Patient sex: F
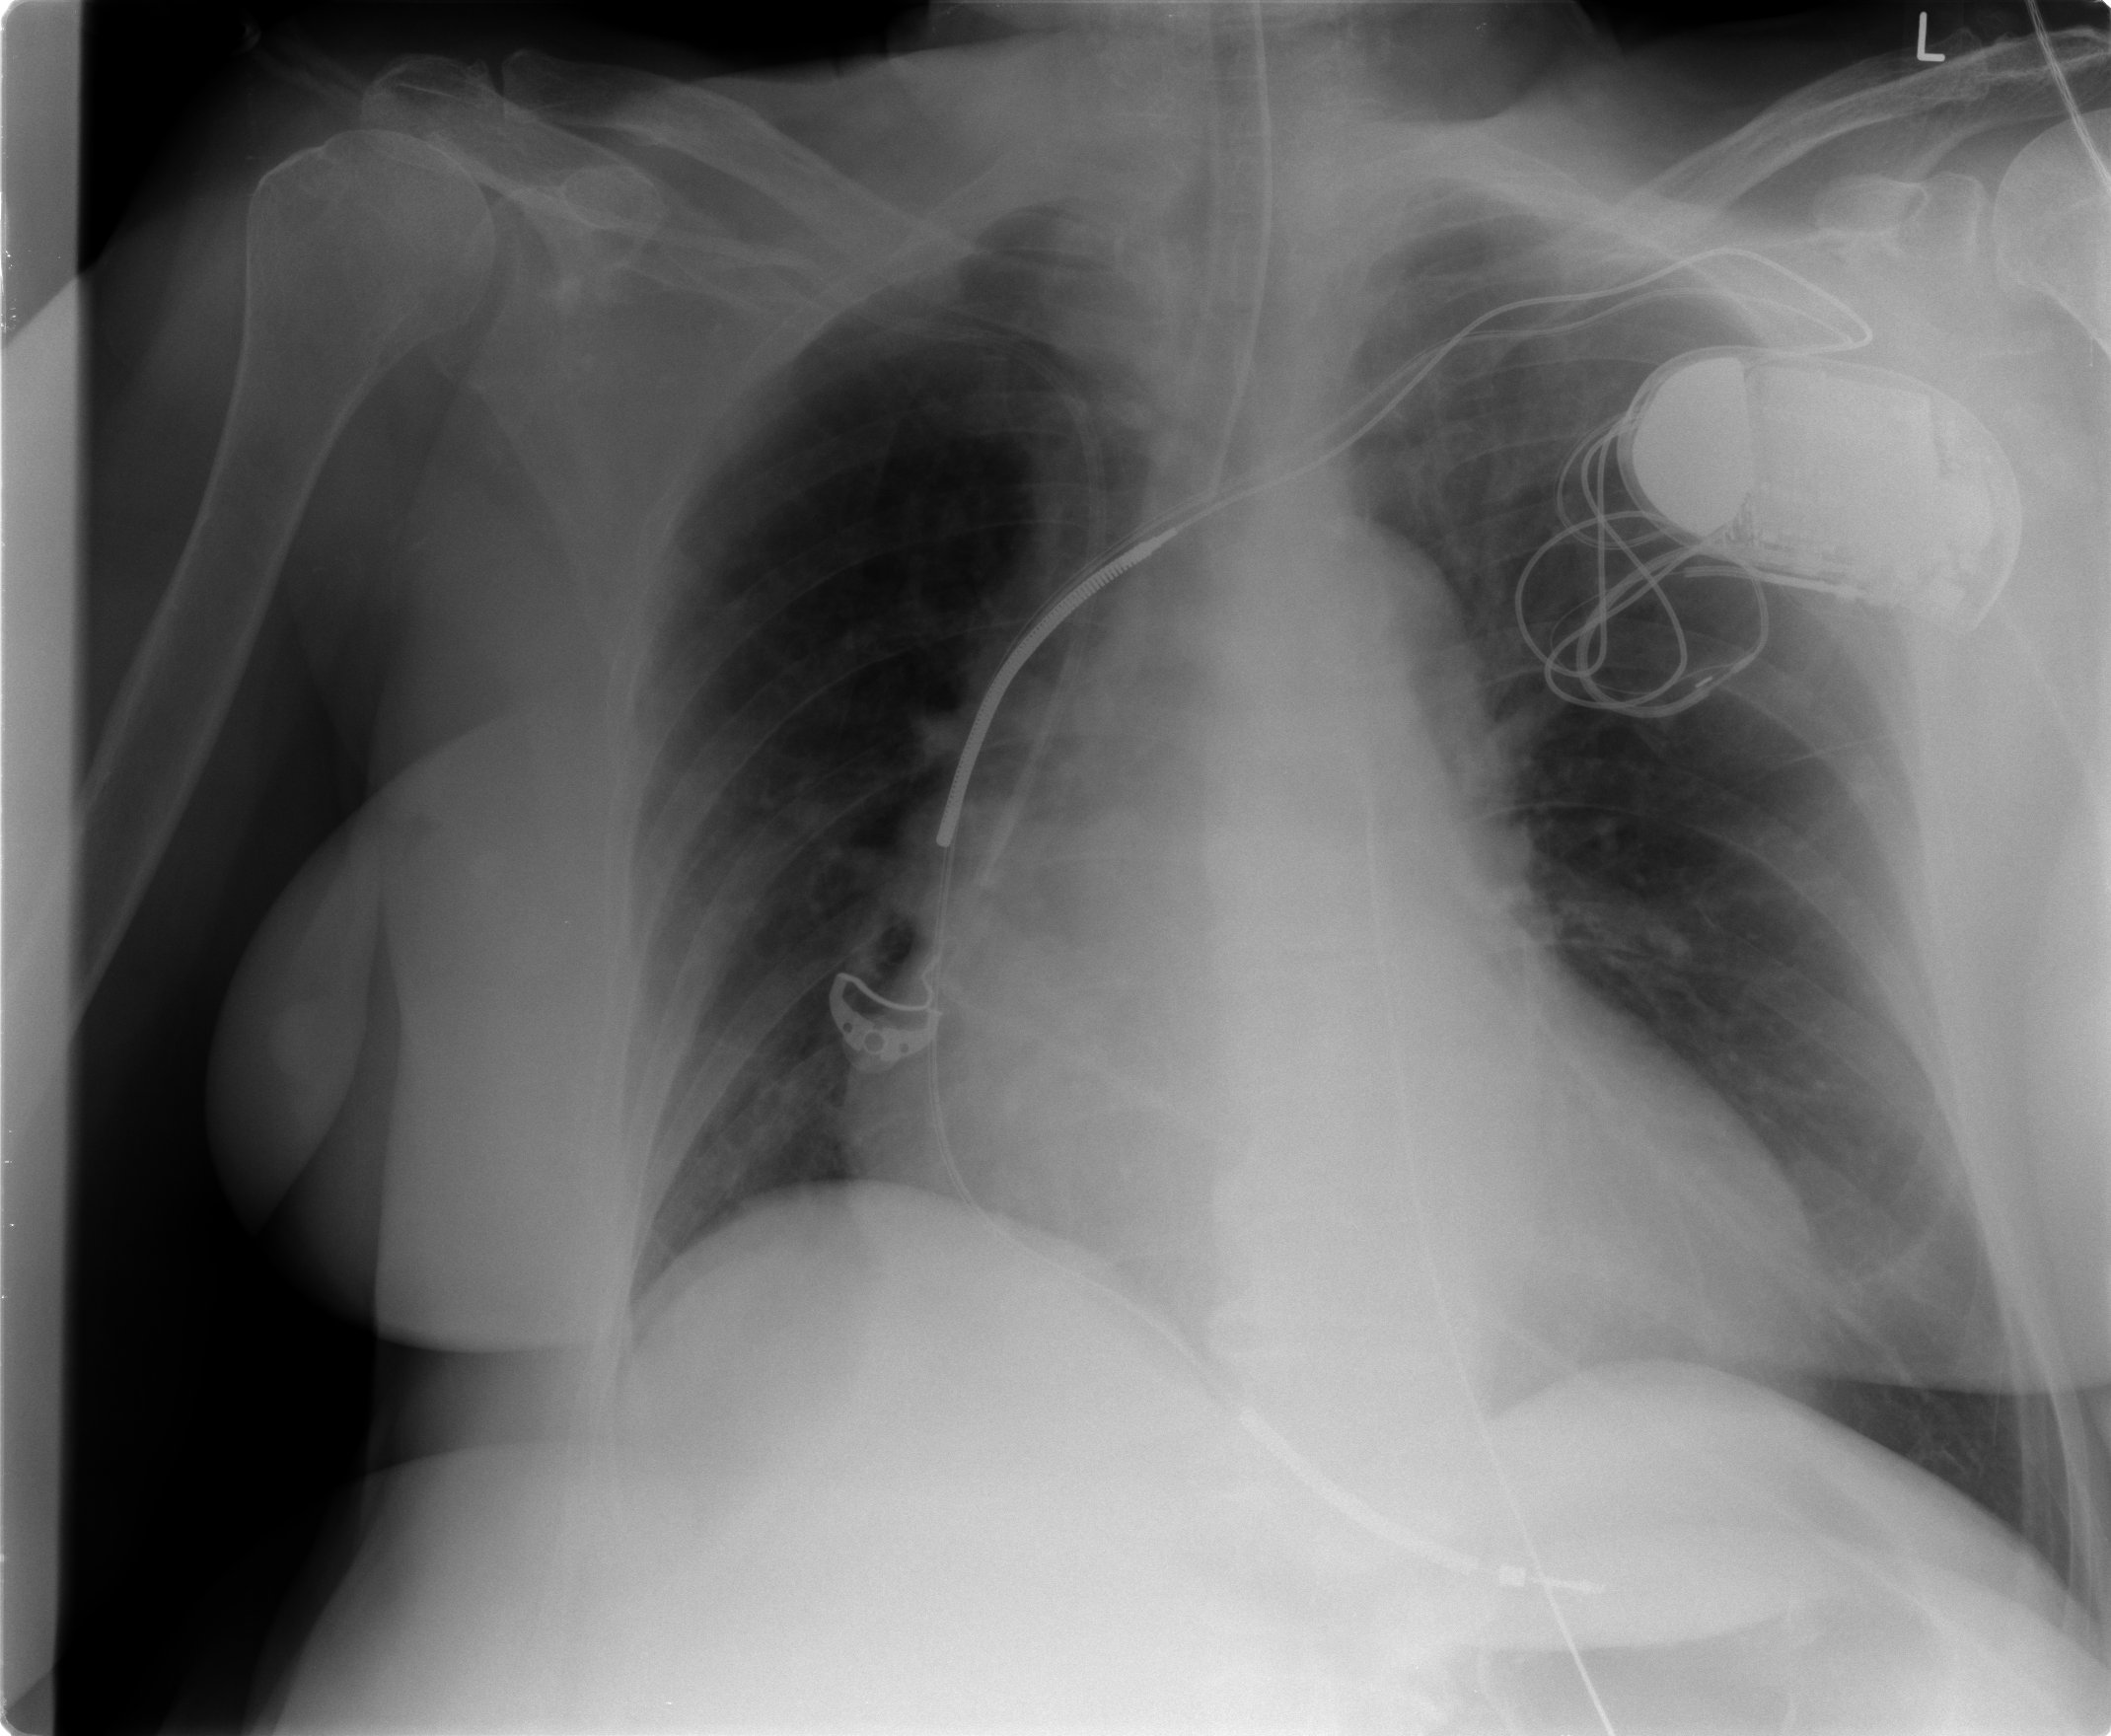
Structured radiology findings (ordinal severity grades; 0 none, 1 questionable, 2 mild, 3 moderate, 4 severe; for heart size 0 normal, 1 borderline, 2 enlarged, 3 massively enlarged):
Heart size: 2
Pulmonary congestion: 2
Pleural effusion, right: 0
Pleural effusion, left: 0
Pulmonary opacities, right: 0
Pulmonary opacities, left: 0
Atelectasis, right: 0
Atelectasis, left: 0